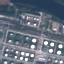
Land use / land cover: Industrial